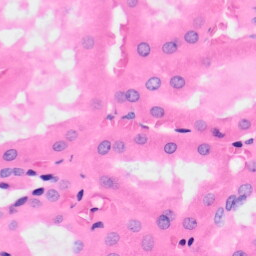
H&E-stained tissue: Kidney